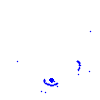
Particle: electron